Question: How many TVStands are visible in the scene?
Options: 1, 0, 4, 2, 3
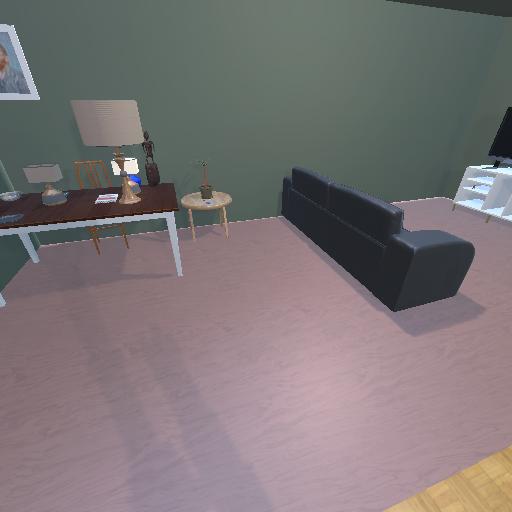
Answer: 1